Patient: sex M, age 30
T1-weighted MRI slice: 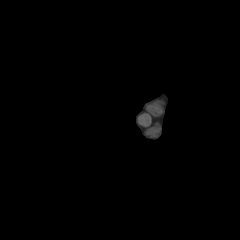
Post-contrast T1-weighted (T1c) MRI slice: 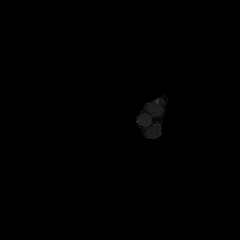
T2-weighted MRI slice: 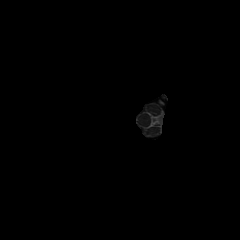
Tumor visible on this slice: no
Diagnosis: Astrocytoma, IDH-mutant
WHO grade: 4